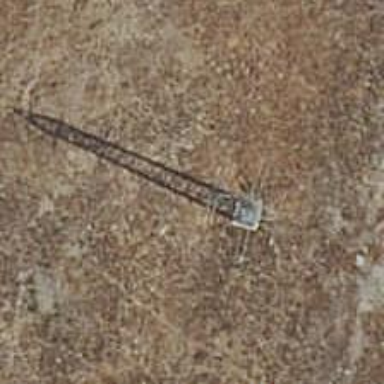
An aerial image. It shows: Power pole.